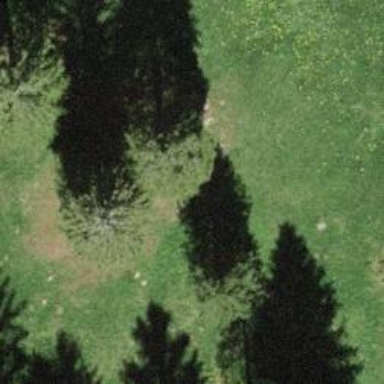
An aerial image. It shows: Beautiful tree in nature.